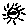
Label: sun